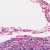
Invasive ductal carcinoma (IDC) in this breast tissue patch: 0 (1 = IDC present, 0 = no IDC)